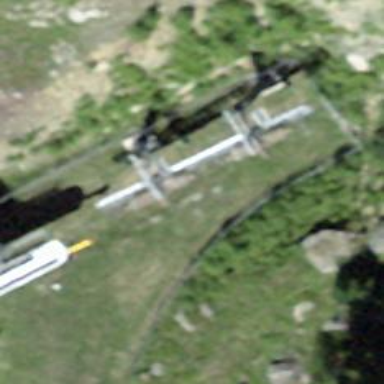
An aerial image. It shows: Pylon used for aerialway.